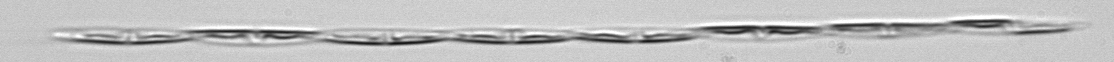
Label: Pseudo-nitzschia